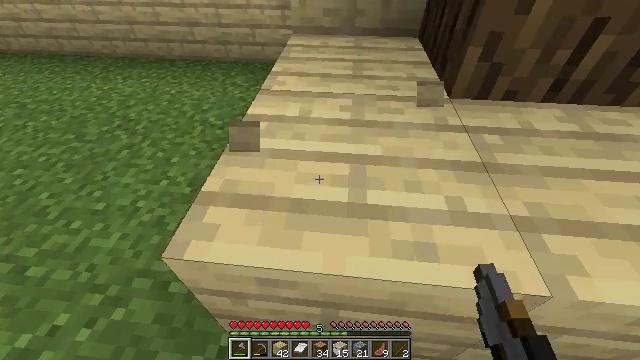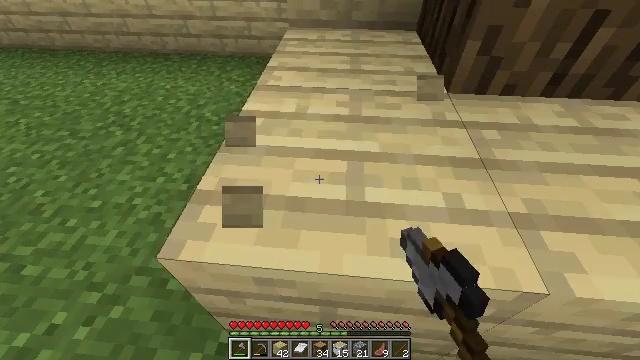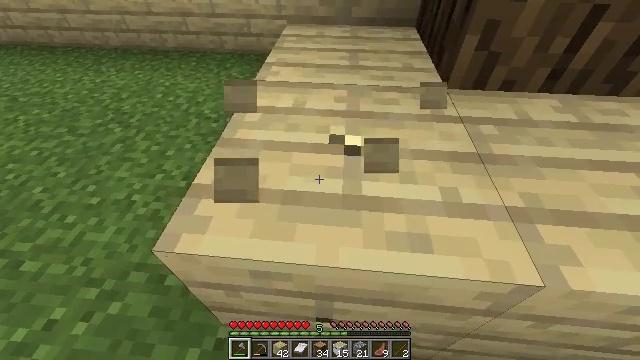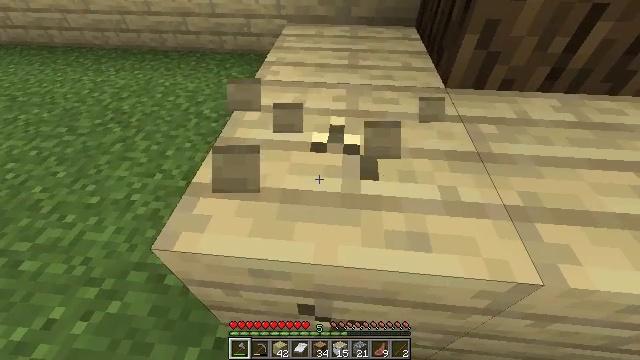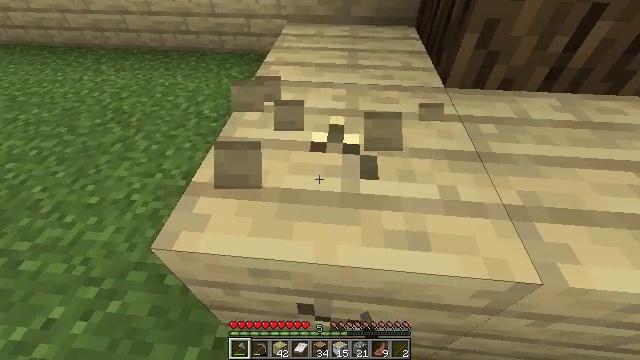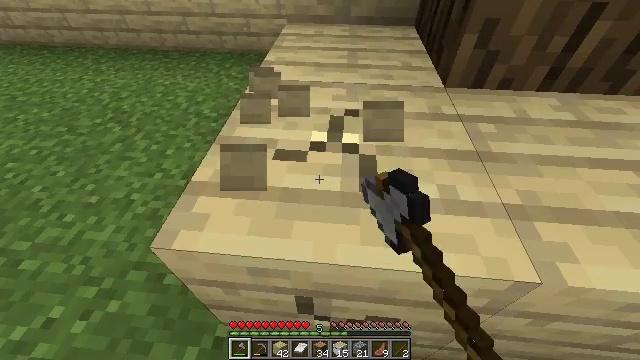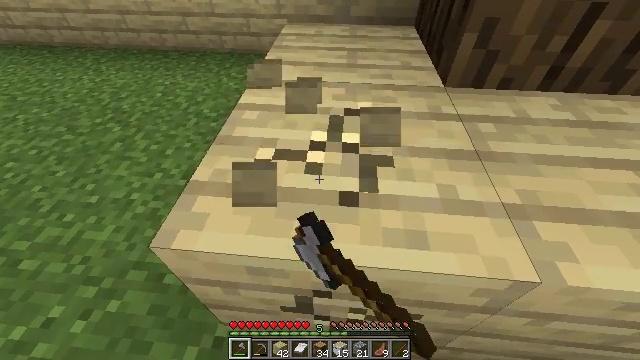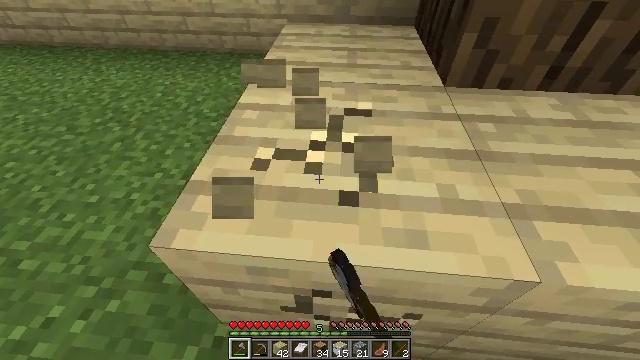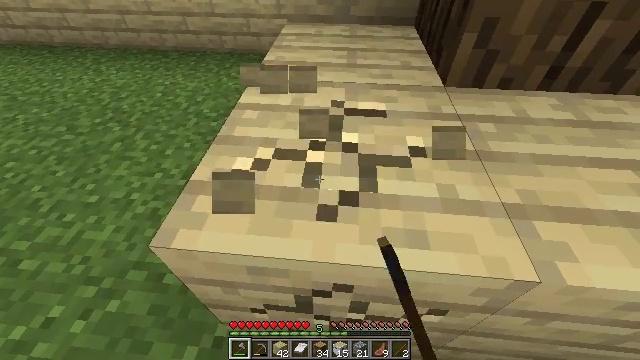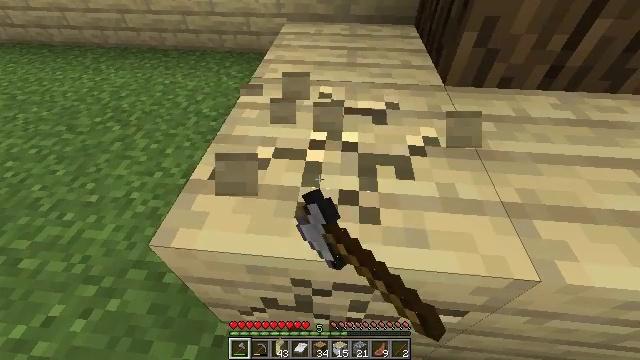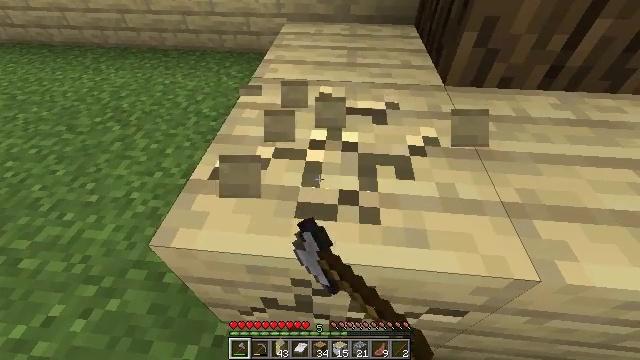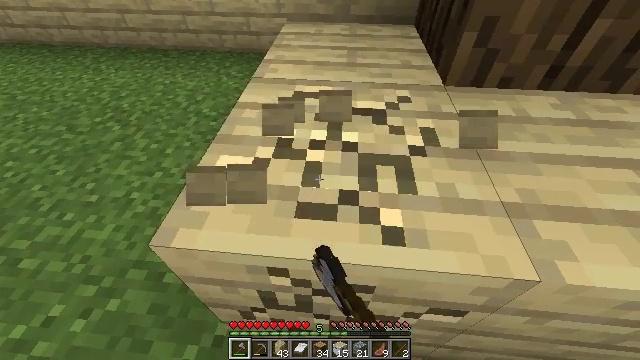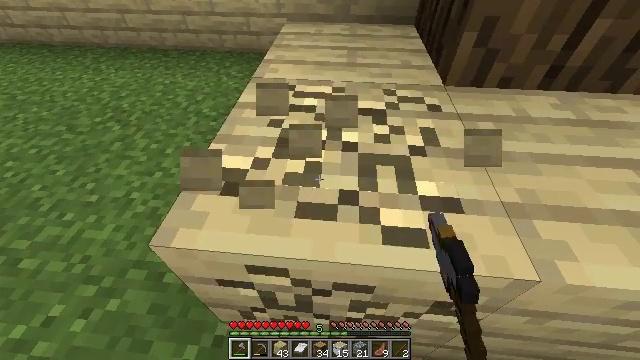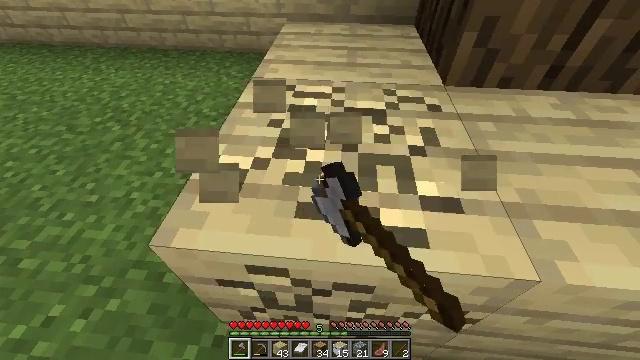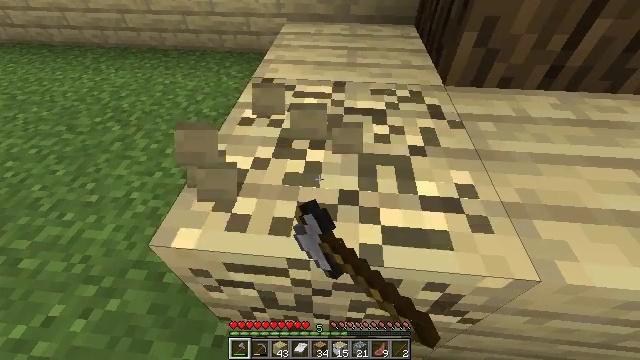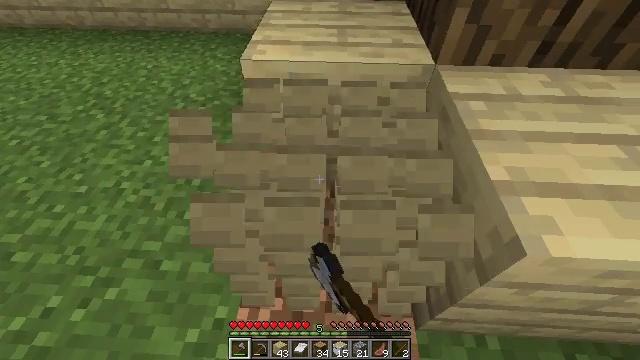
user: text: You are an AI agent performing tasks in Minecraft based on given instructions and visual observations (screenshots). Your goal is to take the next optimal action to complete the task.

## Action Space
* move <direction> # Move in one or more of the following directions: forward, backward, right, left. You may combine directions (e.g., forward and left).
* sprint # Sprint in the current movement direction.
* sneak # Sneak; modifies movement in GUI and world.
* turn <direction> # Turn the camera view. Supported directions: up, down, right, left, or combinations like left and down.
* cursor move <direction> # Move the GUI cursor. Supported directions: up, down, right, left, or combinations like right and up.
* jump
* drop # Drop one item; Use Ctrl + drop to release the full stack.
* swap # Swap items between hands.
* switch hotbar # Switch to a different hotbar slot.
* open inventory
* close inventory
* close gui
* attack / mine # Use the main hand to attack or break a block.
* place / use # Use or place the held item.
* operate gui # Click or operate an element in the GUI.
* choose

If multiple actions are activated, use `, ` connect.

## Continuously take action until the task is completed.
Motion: motion action
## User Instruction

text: Mine the birch planks.
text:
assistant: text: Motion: turn down, attack / mine
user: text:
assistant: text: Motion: attack / mine
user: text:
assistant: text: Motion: attack / mine
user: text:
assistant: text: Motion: attack / mine
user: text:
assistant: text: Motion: attack / mine
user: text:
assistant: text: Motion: attack / mine
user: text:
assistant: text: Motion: attack / mine
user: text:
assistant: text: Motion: attack / mine
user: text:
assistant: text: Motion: attack / mine
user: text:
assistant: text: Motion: attack / mine
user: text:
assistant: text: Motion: attack / mine
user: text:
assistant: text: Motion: attack / mine
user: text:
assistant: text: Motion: attack / mine
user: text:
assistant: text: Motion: attack / mine
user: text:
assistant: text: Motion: turn right and down, attack / mine
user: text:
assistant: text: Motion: turn down, attack / mine
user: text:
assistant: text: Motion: attack / mine
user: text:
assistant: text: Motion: move forward, attack / mine
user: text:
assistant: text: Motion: move forward, attack / mine
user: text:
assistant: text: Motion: move forward, attack / mine
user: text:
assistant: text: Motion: move forward, attack / mine
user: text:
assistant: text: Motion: move forward, turn right and down, attack / mine
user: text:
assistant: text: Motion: turn right and down
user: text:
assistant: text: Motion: turn right and down
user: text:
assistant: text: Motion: turn right and down
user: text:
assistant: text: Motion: turn right and down
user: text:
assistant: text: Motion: turn right and down
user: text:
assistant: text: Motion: turn right and down
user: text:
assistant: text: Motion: turn right
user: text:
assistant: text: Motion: turn right and up